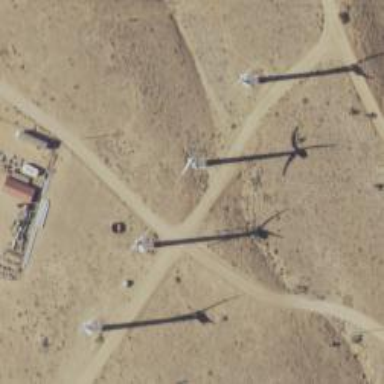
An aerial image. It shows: Wind power generator with wind turbines.